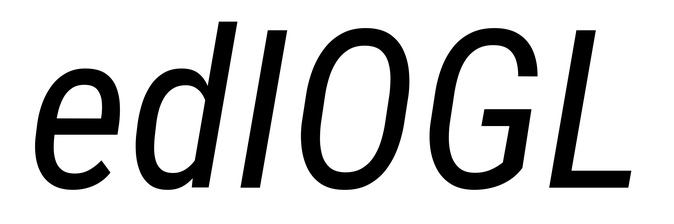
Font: Roboto-Italic_Condensed_Italic